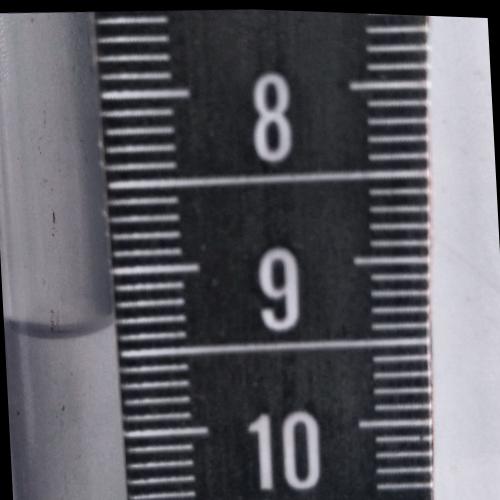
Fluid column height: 9.3 cm